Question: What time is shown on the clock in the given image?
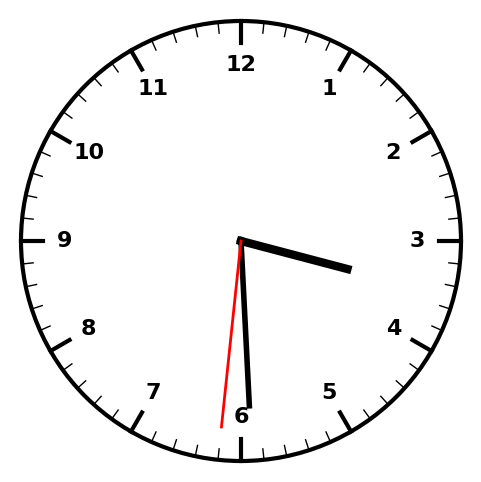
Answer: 03:29:31